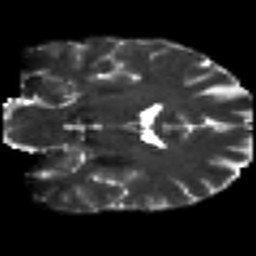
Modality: T2w
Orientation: coronal
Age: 46
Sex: male
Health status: ill
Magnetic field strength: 3 T
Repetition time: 8.4 s
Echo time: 0.0926 s